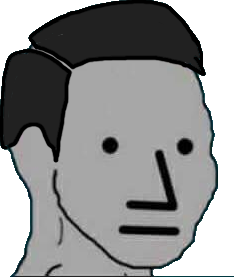
Label: 5_NPC